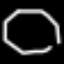
Label: octagon